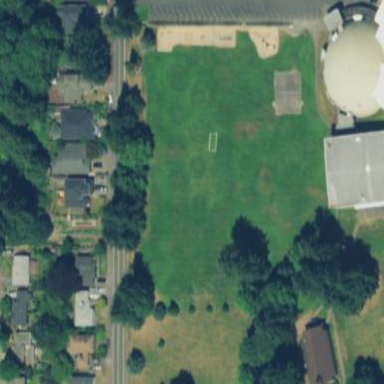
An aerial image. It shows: Soccer pitch for leisureland activities.